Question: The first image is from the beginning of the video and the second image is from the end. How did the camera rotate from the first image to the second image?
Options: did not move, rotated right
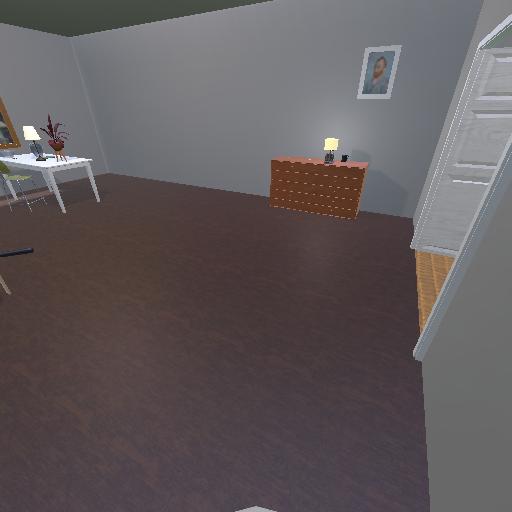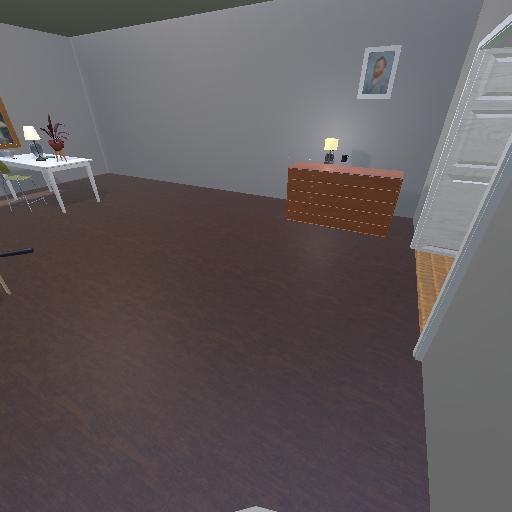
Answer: did not move